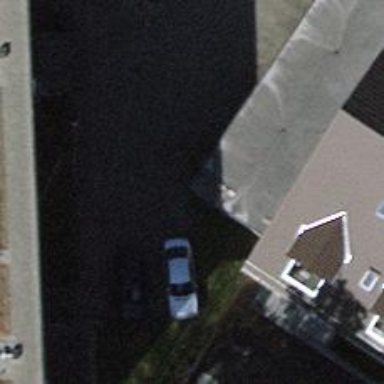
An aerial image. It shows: Parking entrance.